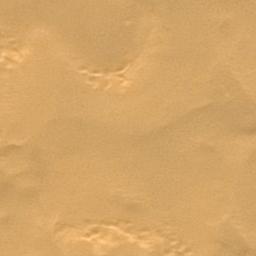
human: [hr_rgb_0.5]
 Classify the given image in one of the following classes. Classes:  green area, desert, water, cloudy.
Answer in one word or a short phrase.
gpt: desert